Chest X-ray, PA view. Patient: 32 years old, sex M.
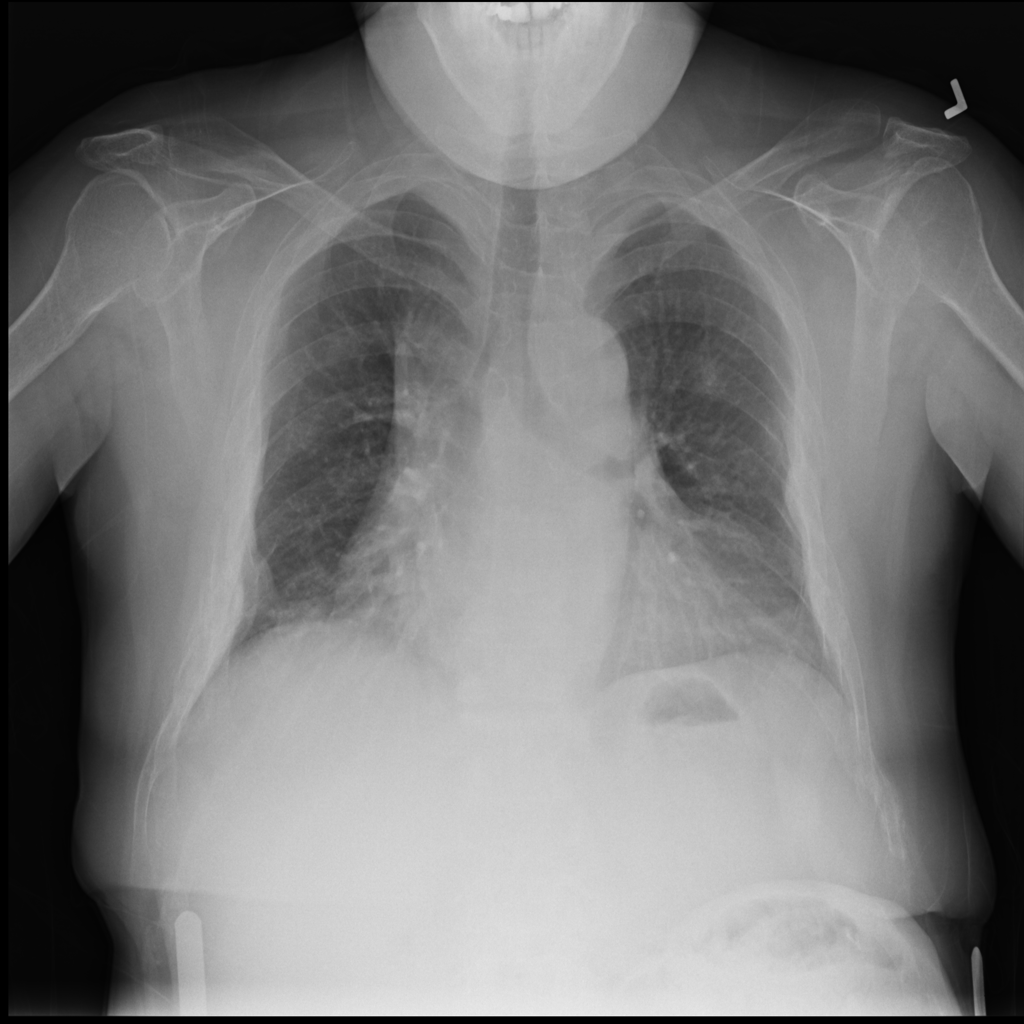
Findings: No Finding